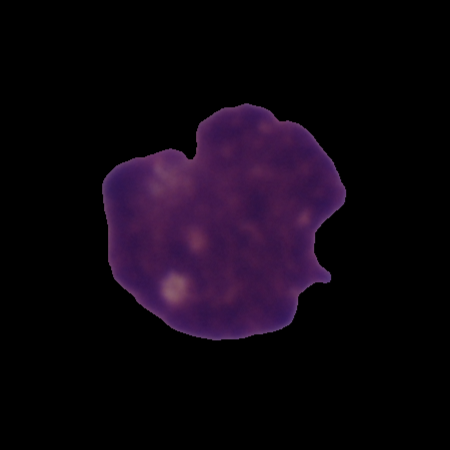
Label: cancer